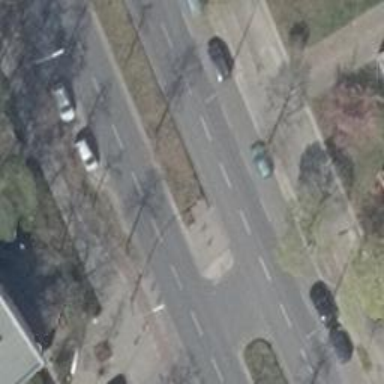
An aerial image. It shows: Unmarked crossing with pedestrian island.